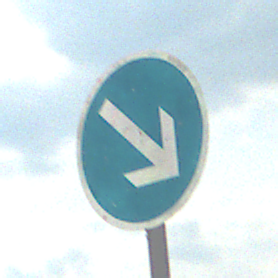
Verkehrszeichen: VorgeschriebeneVorbeifahrtRechts
Umgebung: Outdoor, Beach
Tageszeit: MorningAfternoon
Wetter: PartlyCloudy
Licht: Natural
Jahreszeit: NotSpecified
Kontrast: HighContrast